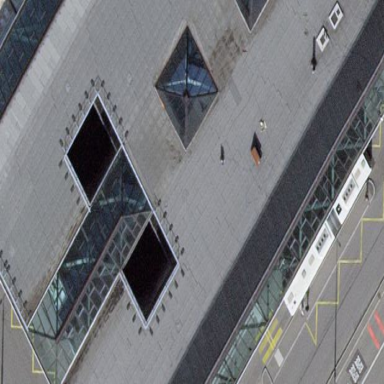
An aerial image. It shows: View of roof of building.